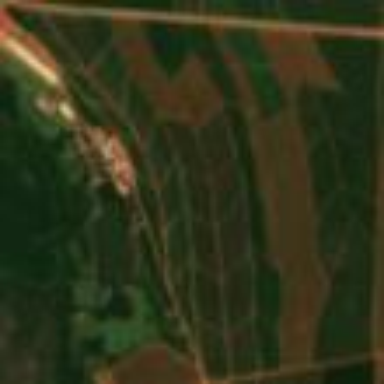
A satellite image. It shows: Farmland used to grow coffee crops.